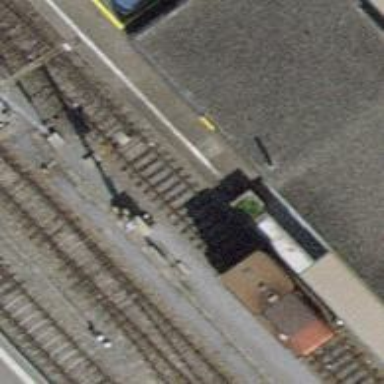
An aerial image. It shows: Railway switch.